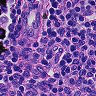
Metastatic tissue present: yes